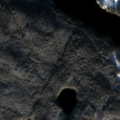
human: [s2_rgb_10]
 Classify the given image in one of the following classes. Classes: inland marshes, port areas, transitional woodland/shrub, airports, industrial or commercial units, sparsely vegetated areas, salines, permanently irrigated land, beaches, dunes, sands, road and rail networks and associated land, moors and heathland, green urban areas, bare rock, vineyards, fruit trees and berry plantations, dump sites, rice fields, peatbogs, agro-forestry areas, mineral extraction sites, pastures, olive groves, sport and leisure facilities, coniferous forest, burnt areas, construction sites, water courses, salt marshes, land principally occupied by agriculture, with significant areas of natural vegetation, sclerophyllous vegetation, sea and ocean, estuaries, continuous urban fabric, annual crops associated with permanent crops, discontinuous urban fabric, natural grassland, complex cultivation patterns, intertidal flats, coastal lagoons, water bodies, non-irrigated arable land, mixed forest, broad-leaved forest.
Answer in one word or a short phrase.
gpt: coniferous forest, mixed forest, water bodies